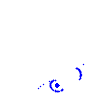
Particle: proton